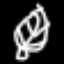
Label: leaf